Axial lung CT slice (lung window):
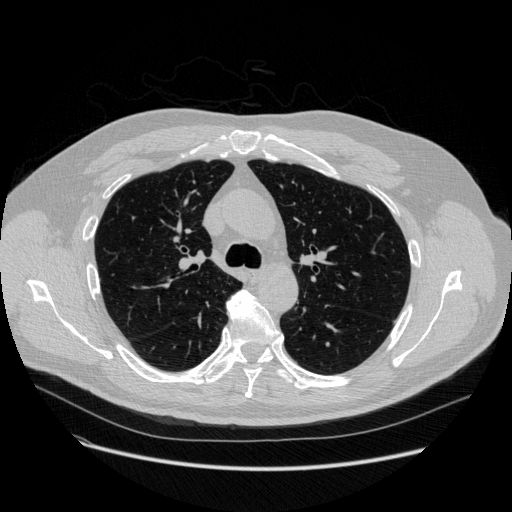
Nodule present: no